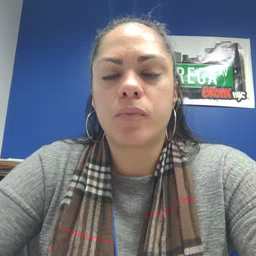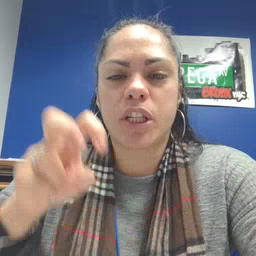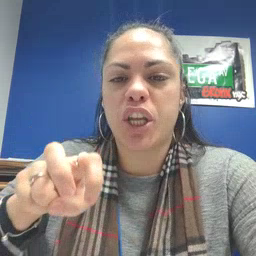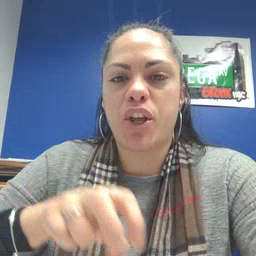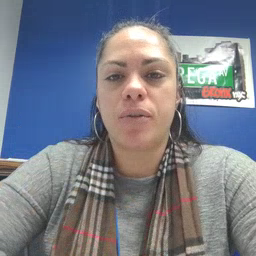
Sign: chair